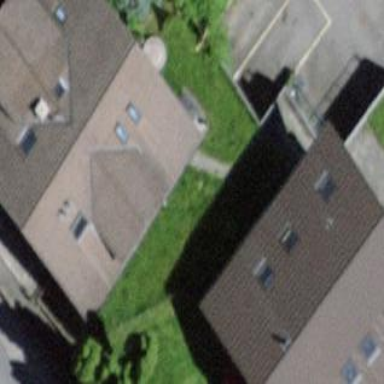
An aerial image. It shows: Residential building.